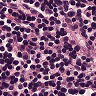
Metastatic tissue present: no